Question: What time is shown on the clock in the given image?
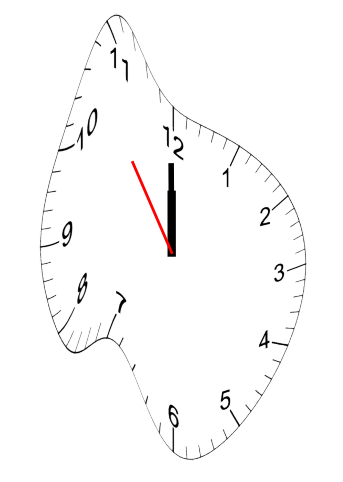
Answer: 11:59:54